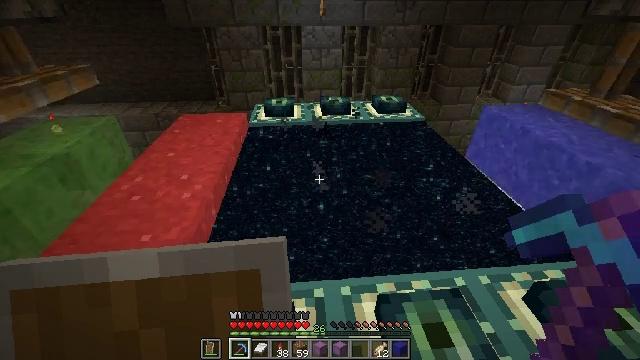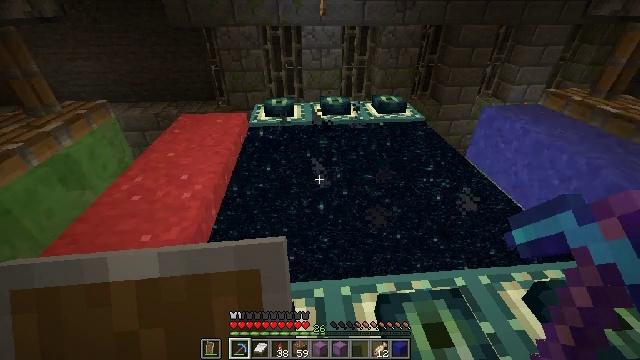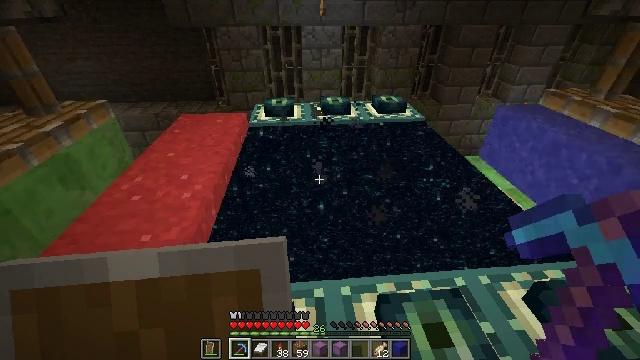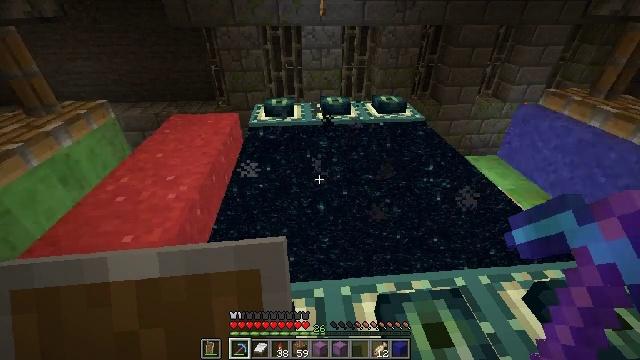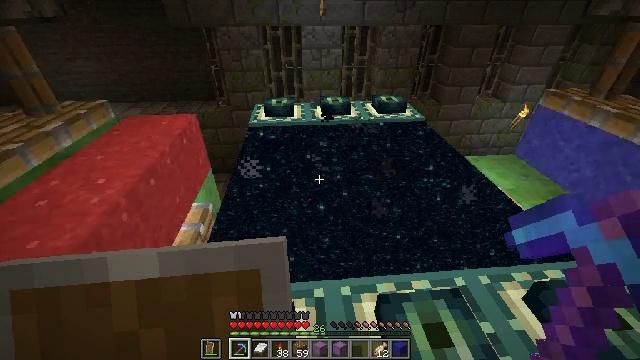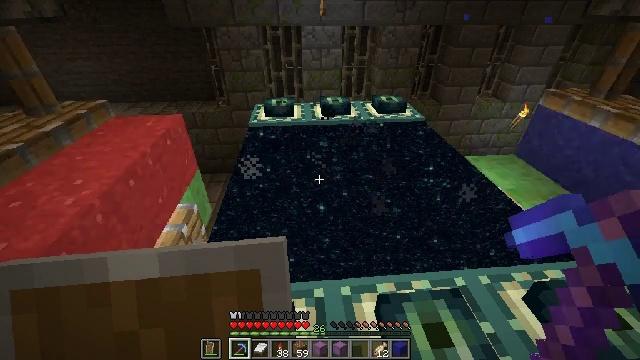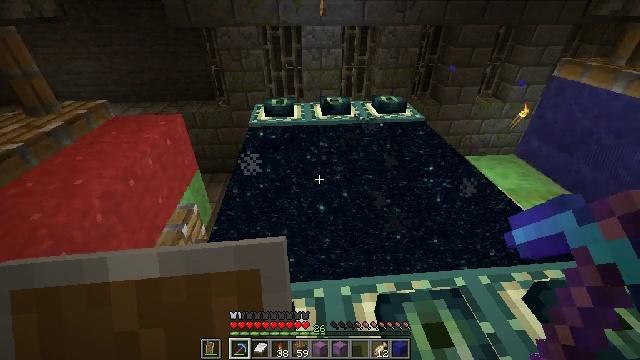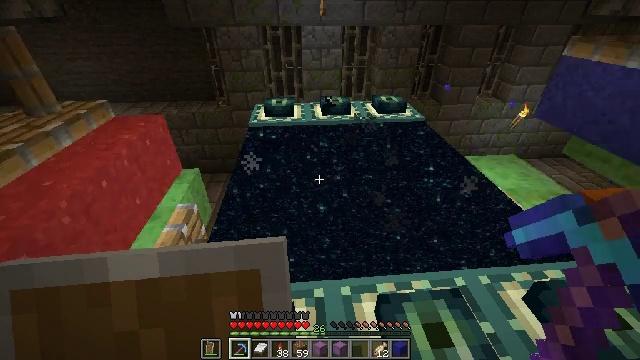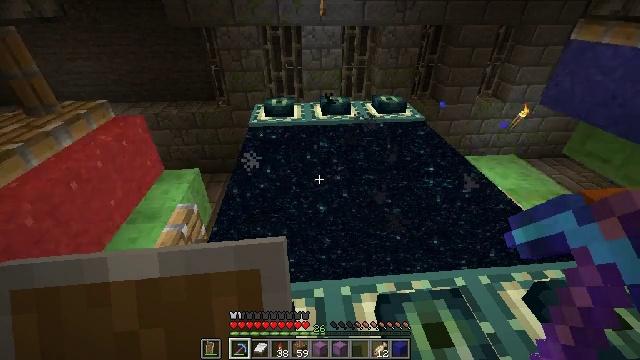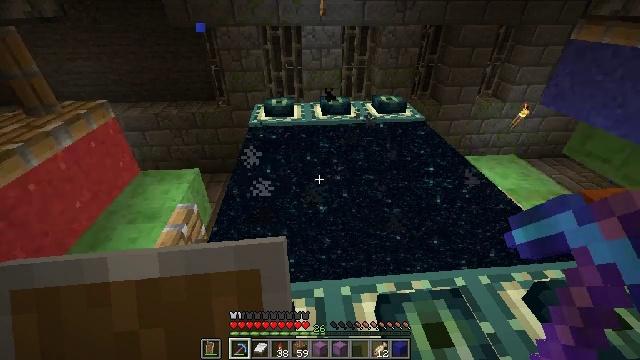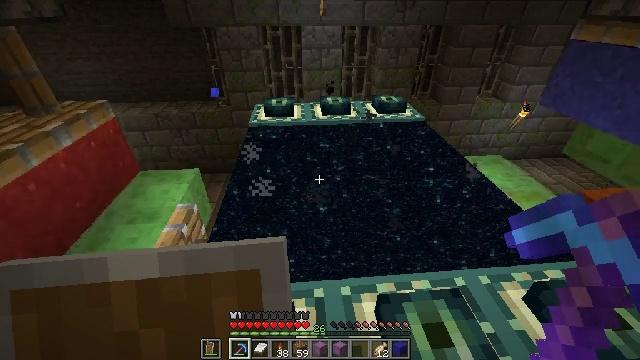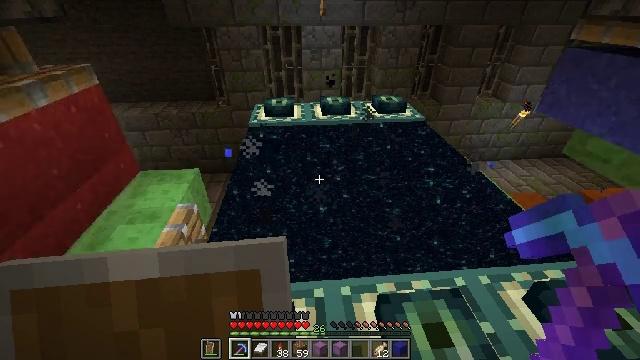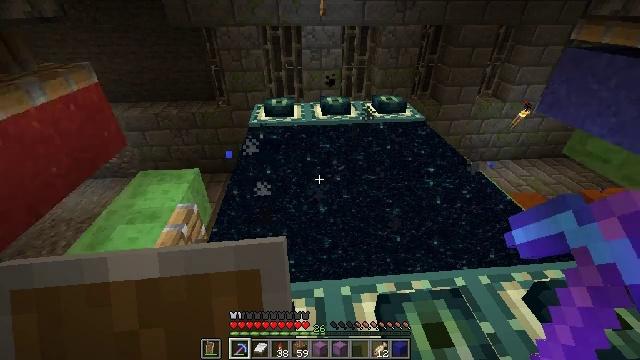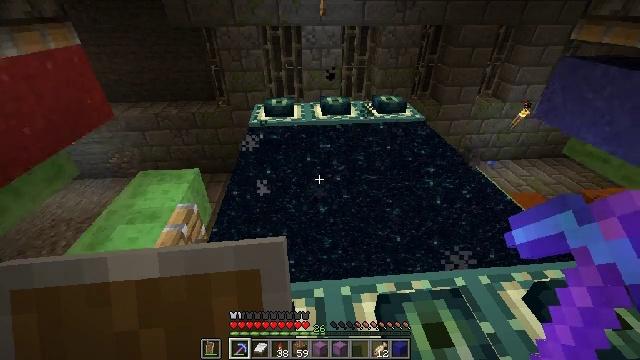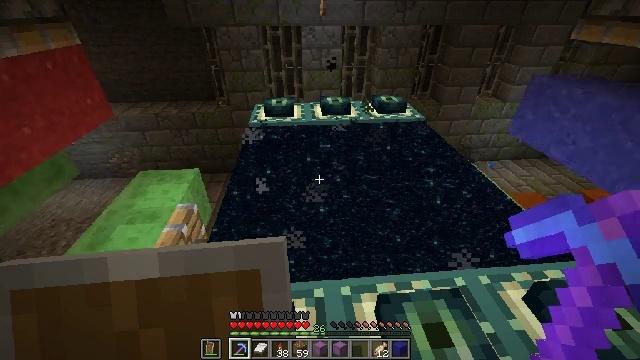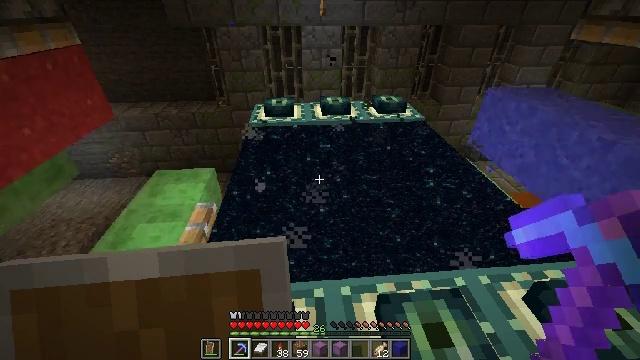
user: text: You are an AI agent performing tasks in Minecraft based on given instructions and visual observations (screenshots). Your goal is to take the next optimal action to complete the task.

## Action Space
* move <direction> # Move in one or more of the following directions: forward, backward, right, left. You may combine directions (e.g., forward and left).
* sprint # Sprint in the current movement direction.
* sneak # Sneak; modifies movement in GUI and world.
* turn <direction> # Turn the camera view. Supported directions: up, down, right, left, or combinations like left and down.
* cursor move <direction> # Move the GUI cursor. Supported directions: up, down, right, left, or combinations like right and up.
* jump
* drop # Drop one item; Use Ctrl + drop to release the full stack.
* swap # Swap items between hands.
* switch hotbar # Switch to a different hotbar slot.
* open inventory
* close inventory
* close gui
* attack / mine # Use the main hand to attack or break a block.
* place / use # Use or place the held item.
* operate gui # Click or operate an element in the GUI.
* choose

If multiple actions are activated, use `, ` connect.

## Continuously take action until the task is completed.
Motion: motion action
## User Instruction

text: Attack the ground to get blue concrete powder.
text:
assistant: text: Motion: no_op
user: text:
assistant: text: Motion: no_op
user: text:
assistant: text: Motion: no_op
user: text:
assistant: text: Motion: no_op
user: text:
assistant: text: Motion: no_op
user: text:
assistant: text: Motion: no_op
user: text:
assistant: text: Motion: no_op
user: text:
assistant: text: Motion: no_op
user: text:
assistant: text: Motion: no_op
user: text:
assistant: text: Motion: no_op
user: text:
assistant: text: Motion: no_op
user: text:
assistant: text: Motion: no_op
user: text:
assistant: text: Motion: no_op
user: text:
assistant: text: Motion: no_op
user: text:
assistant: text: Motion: no_op
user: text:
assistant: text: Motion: no_op
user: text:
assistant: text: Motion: no_op
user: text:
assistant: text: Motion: no_op
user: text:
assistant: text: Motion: no_op
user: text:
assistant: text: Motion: no_op
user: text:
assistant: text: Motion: no_op
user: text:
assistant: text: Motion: no_op
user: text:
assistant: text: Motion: no_op
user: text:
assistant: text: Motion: no_op
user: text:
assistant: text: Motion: no_op
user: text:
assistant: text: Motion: no_op
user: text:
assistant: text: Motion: no_op
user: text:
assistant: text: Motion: no_op
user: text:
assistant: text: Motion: no_op
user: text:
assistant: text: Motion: no_op